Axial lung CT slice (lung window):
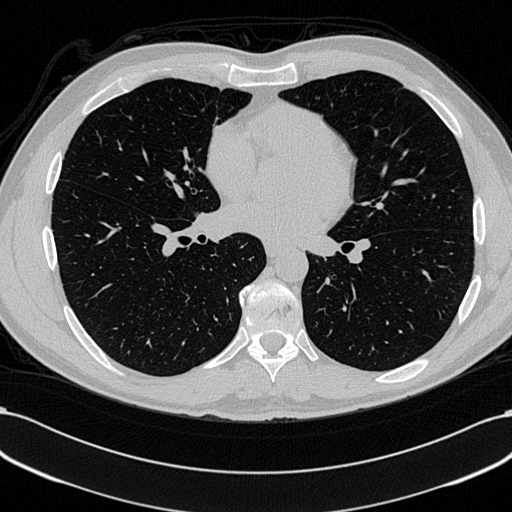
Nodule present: no